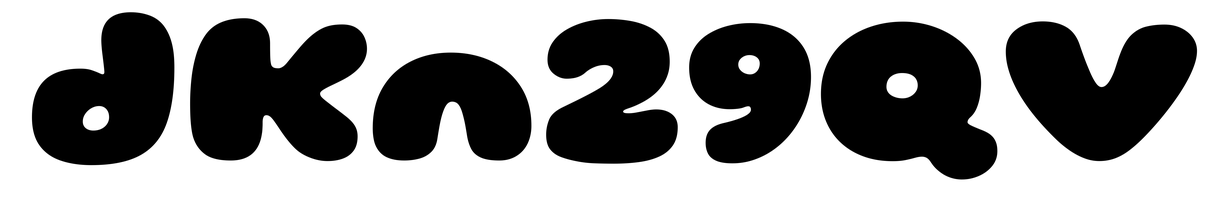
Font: Gluten_Black